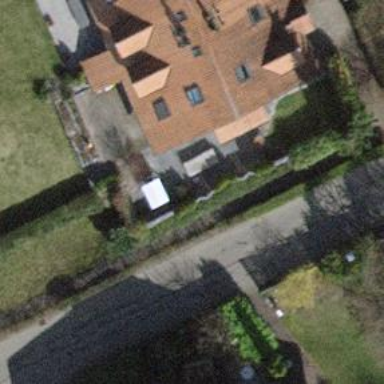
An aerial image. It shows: Residential garden.